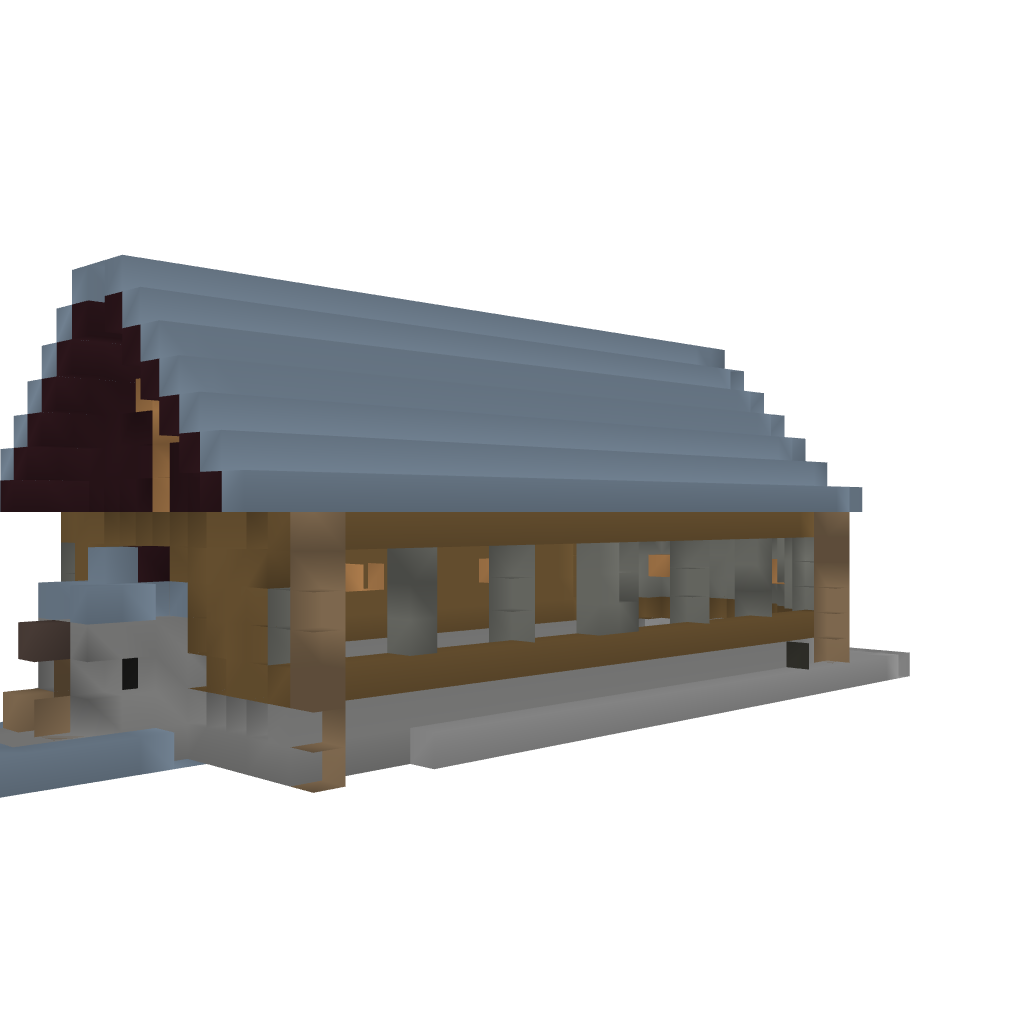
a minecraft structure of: Church